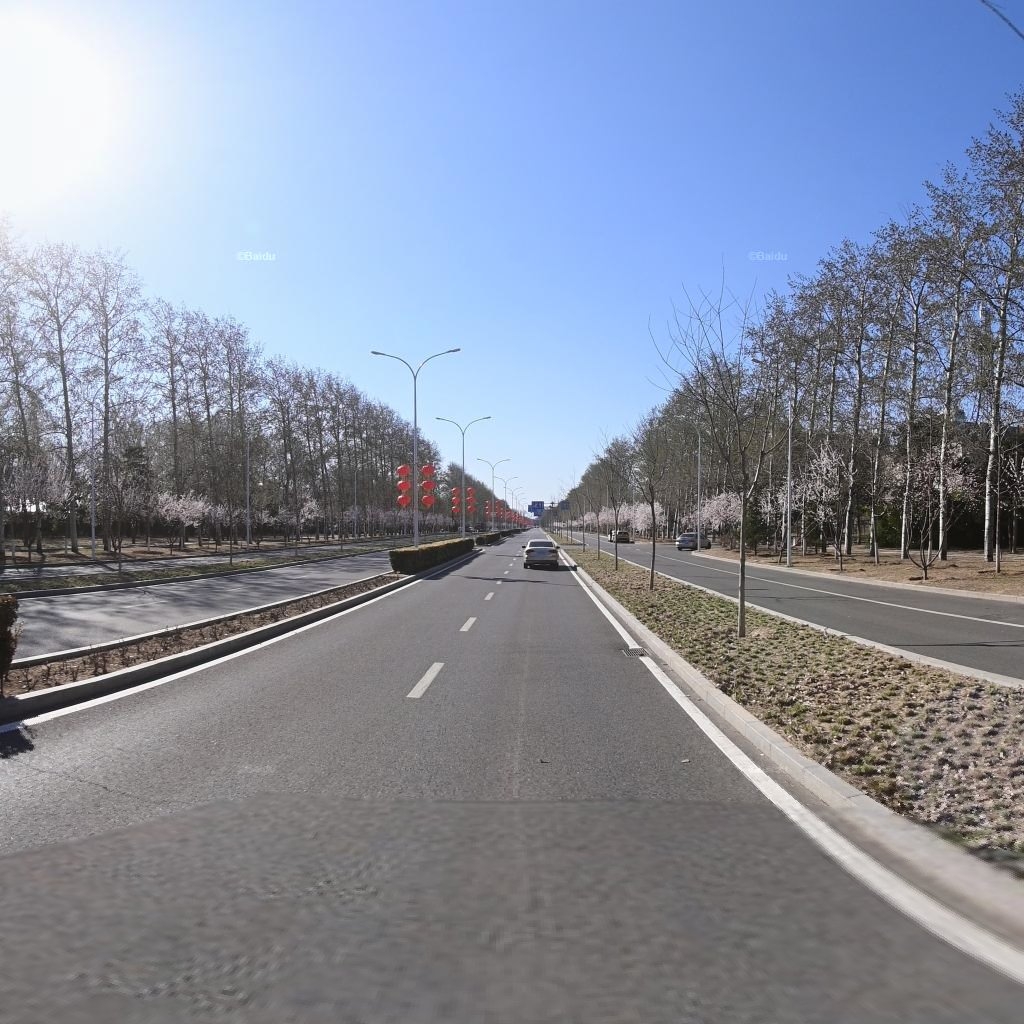
Region: Chaoyang
Road damage annotations: transverse crack